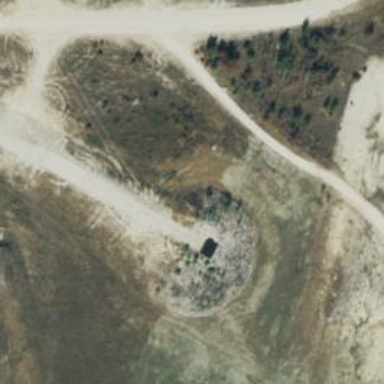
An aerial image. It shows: Gun position in military setting.